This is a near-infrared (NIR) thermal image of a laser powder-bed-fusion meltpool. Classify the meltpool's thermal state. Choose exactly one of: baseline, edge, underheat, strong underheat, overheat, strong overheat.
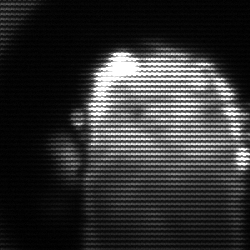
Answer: baseline